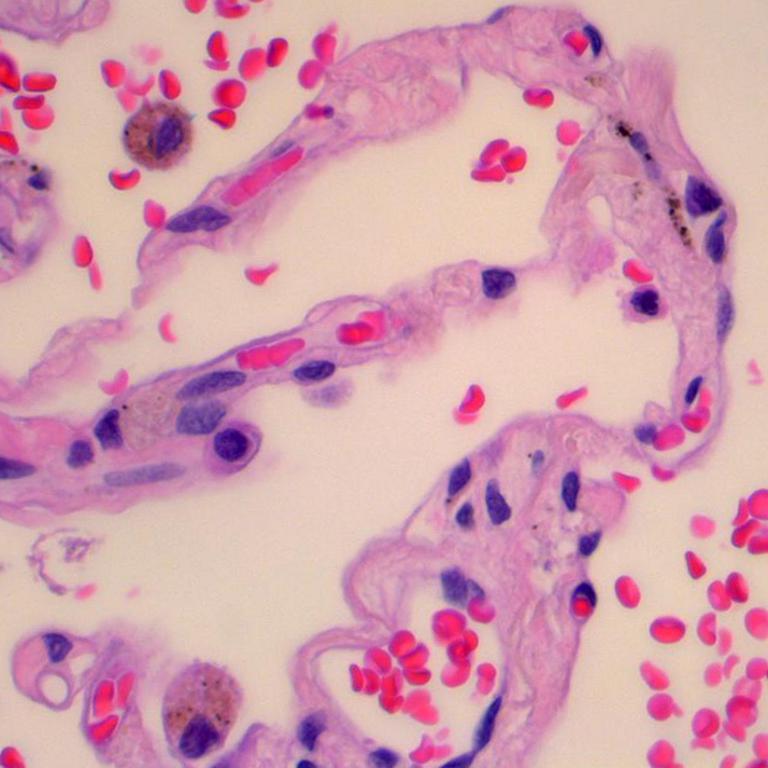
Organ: lung
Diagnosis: benign